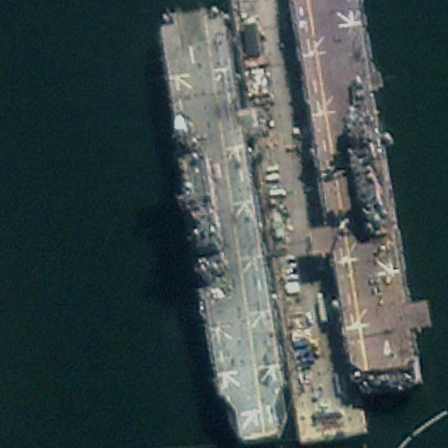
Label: assault